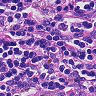
Metastatic tissue present: no